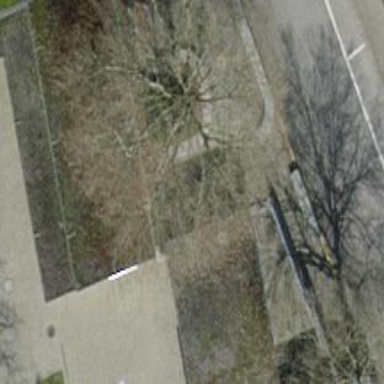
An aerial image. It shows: View of roof of building.